Interaction volume radius: 5 \u00c5
Interaction volume height: 30 \u00c5
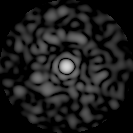
Disorder parameter: 0.8729